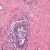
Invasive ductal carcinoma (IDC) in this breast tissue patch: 0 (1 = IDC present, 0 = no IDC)